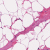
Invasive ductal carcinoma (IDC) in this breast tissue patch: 0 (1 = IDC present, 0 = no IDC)